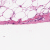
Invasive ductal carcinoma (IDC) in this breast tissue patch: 0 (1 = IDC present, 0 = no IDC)